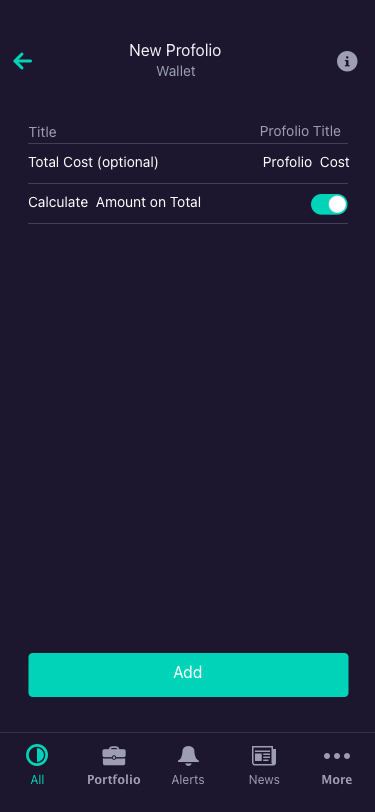
Text in this UI design:
New Profolio
Wallet
All
Portfolio
Alerts
News
More
Total Cost (optional)
Profolio  Cost
Calculate  Amount on Total
Title
Profolio Title
Add